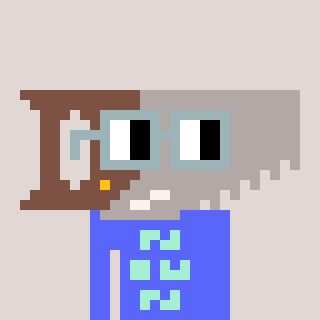
a pixel art character with square dark gray glasses, a saw-shaped head and a purple-colored body on a warm background